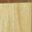
Piece: xx